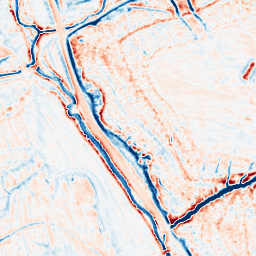
Category: multiscale
Decomposition family: dog_multiscale
Decomposition parameters: sigma_ratio: 1.4
n_scales: 5
base_sigma: 0.5
Upsampling method: sinc_hamming
Upsampling parameters: scale: 2
kernel_size: 16
Upsampling scale: 2